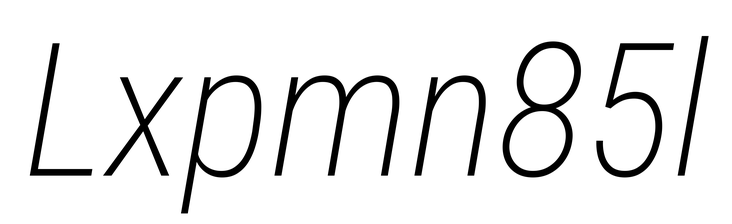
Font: Roboto-Italic_Condensed_ExtraLight_Italic